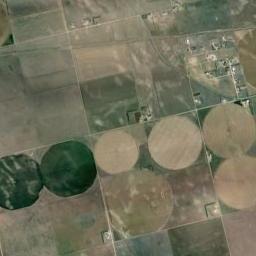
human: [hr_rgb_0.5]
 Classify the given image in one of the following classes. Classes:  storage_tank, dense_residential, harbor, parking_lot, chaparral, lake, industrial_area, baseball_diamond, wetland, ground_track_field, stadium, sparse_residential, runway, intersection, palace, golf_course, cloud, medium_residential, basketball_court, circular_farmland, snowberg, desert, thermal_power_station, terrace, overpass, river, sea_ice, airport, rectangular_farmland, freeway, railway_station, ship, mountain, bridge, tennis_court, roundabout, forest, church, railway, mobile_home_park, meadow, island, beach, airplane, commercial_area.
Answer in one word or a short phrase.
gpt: circular_farmland